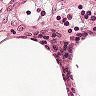
Metastatic tissue present: no